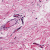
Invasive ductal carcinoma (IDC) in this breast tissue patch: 0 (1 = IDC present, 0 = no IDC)